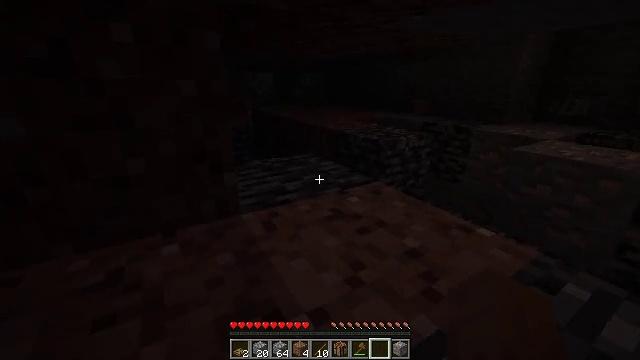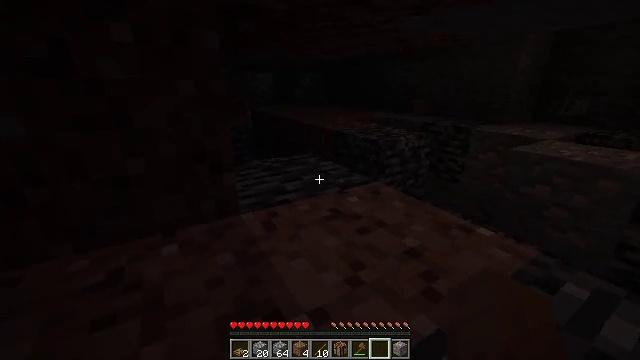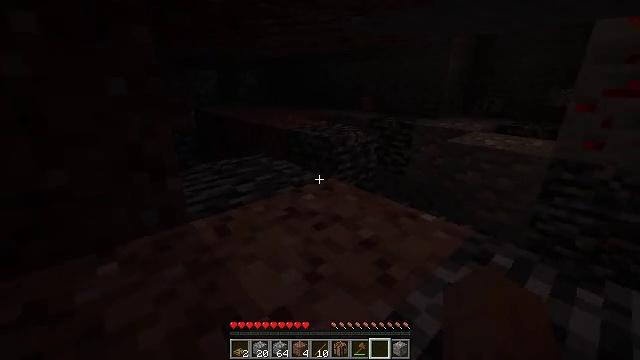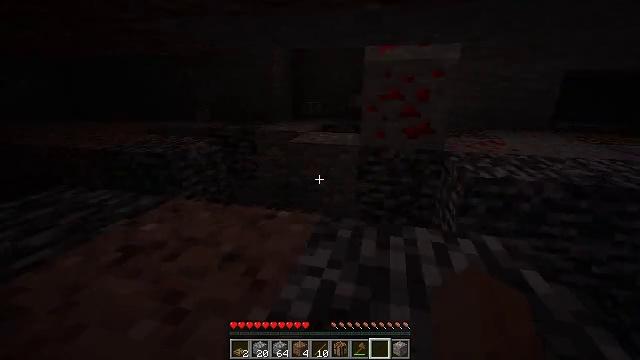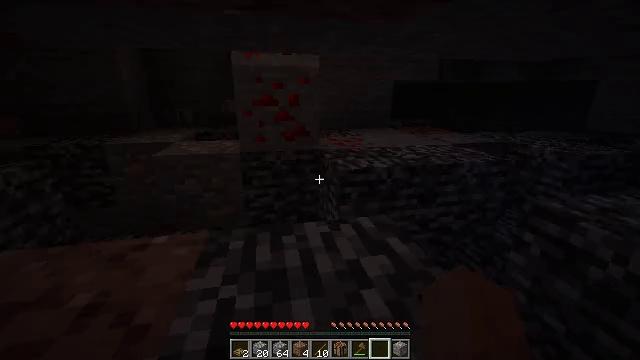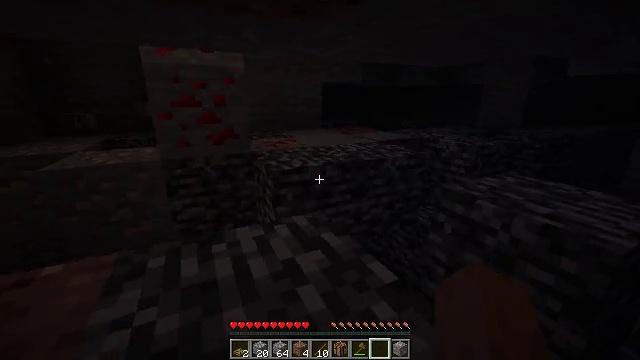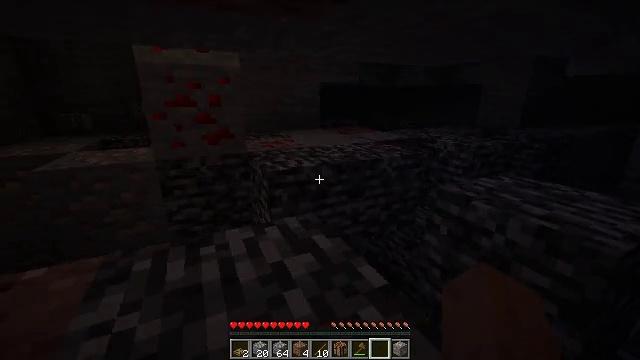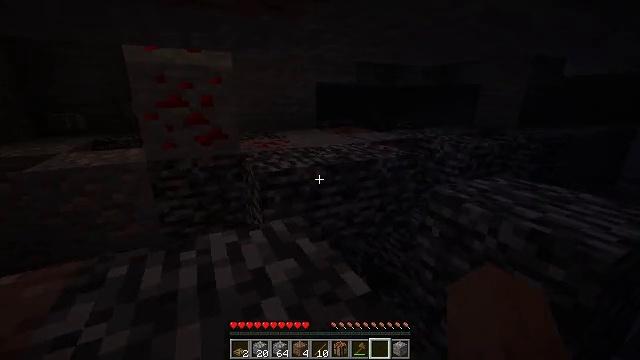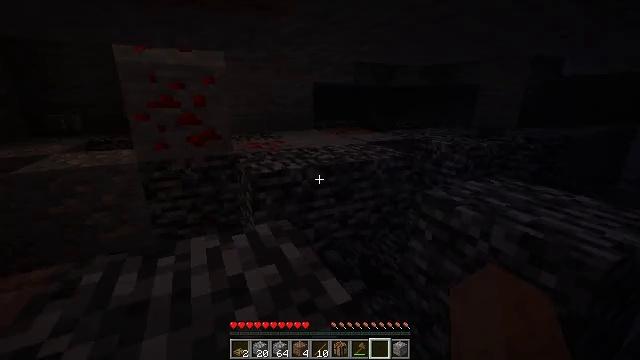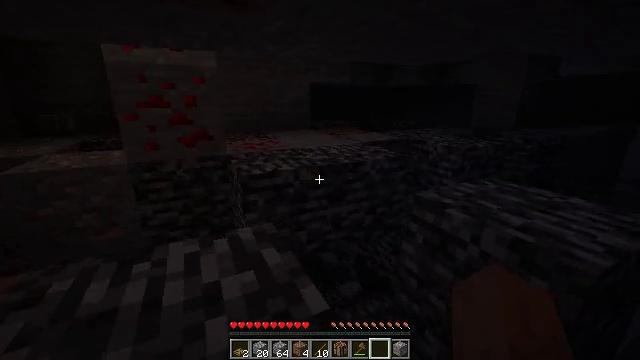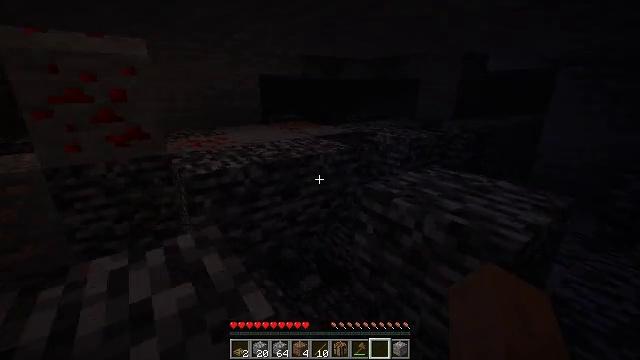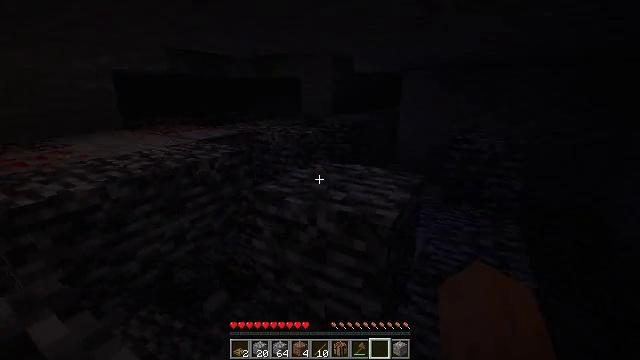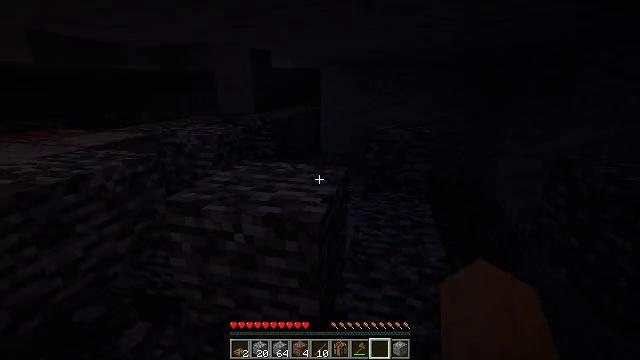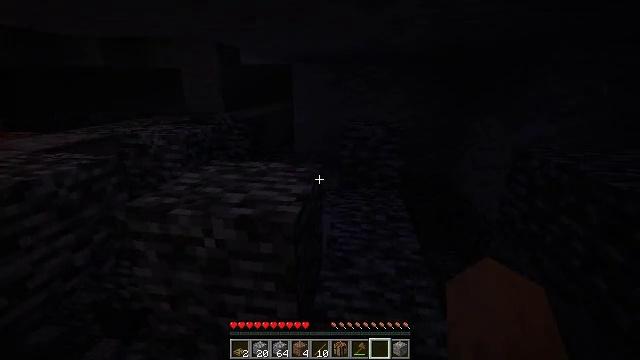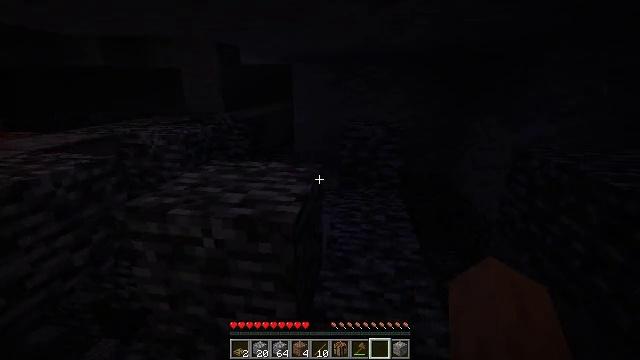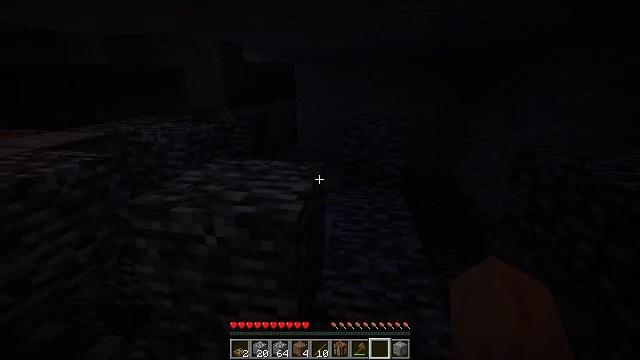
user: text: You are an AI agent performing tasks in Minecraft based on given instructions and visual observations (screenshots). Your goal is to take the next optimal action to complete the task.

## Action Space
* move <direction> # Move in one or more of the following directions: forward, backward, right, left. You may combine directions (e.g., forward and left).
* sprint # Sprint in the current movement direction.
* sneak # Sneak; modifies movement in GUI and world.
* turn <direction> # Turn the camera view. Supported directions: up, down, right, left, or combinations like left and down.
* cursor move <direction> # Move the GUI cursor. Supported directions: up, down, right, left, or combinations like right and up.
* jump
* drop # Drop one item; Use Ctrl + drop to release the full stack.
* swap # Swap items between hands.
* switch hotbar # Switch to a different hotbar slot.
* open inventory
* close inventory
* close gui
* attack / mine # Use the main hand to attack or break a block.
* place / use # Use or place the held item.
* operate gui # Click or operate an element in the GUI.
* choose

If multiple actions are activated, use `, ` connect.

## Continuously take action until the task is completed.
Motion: motion action
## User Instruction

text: craft item air
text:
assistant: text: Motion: move forward
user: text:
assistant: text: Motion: move forward, turn right
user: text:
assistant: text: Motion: move forward, turn right and up
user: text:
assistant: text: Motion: move forward, turn right and up
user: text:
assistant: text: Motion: move forward, turn right
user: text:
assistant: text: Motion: move forward
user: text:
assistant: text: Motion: move forward
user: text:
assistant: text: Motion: move forward
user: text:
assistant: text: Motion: move forward
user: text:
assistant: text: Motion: move forward, turn right and down
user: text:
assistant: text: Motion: turn right
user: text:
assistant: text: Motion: turn right
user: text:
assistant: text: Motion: turn right
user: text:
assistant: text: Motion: no_op
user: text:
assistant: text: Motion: no_op
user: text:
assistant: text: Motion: turn left and down
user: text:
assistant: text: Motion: turn left and down
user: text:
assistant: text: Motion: no_op
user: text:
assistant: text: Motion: no_op
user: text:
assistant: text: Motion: turn left and down
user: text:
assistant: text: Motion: turn left and down
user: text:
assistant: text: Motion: turn left and down
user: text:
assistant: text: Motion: turn down
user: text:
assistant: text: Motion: no_op
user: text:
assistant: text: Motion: turn right and up
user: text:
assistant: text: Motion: turn left and up
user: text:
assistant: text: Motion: turn right and down
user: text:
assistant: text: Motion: turn right and up
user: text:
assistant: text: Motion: turn up
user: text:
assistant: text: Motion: turn down